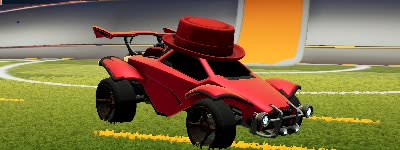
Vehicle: octane